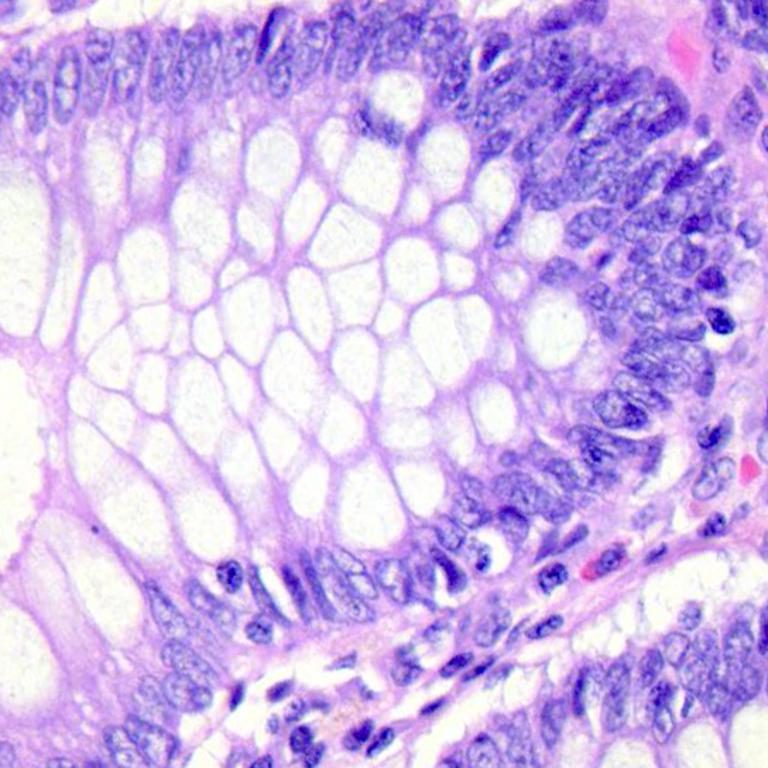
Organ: colon
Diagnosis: benign